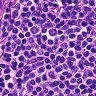
Metastatic tissue present: no